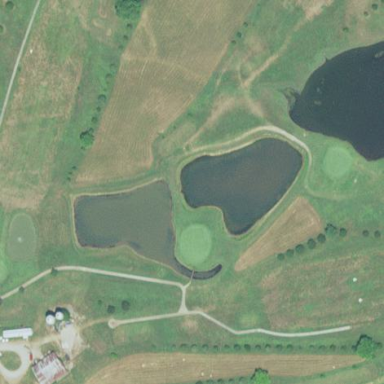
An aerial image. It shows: Natural pond serving as water hazard on golf course.